Question: I have an appengine app that stores documents in a Google Docs account. It uses the Documents List API to communicate with Google Docs but I am now trying to migrate it to use the Drive API as the Documents List API is supposed to be shutdown on 4/20.
I would like to know if I need to grant any special permissions for my appengine app to be able to access the Drive account and read/write documents from it. i.e., do I need to add a row on this screen?

The Google Docs account under which files are stored by my current app is of the form 'user@xyz.com' where 'xyz.com' is a domain name that I purchased through Google and that is aliased to my appengine app. Further 'user@xyz.com' is an owner of my appengine app.
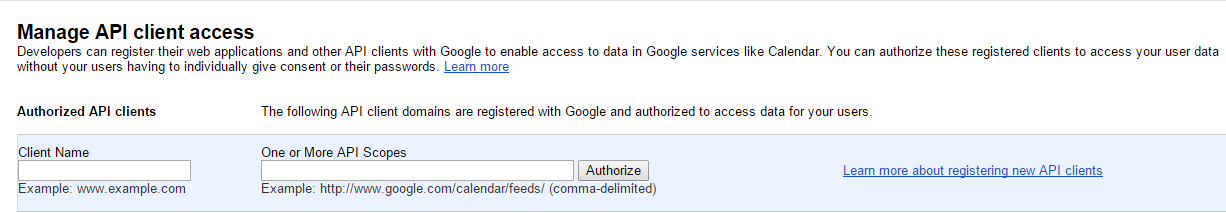
Answer: Yes.
<URL>
- - <URL>-

When you make the calls, you will have to impersonate the user whose account you want to access, i.e. 'user@xyz.com'